Question: I'm trying to replicate a dotplot of batches/cases/treatments with lines crossing the factors in ggplot. That is something like this plot from Douglas Bates' linear models course which shows 6 groups on the y axis with a continuous response on the x axis with the mean for each group joined by a line:

Using the sleepstudy dataset bundled with the lme4 package as an example, I have:
'''
library(ggplot2)
p <- ggplot(sleepstudy, aes(x=Reaction, y=reorder(Subject, Reaction)))
p <- p + geom_point()
print(p)
'''
Which gives the basic dotplot, with subjects on the y axis in order of increasing reaction time.
I then create a data frame with mean reaction times for each subject:
'''
mean_rxn <- function(df) mean(df$Reaction, na.rm=T)
sleepsummary <- ddply(sleepstudy, .(Subject), mean_rxn)
'''
I am able to plot points at the mean for each subject:
'''
p.points <- p + geom_point(data=sleepsummary, aes(x=V1, y=reorder(Subject, V1), size=10))
print(p.points)
'''
But I can't get lines to cross the factors. That is, changing from geom_point to geom_line displays nothing
'''
# does nothing
p.line <- p + geom_line(data=sleepsummary, aes(x=V1, y=reorder(Subject, V1)))
print(p.line)
'''
Anyone have any ideas? Ultimately, my goal is to plot some model results on top of the raw data in this fashion, so methods that calculate means "on the fly" in the plotting of the original data frame are less useful because I need to get my data points from a more complex model fit.
Thanks for any help!
Ryan
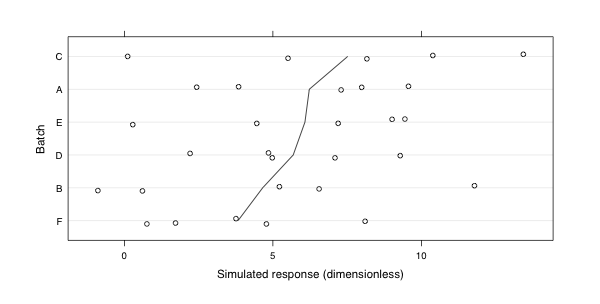
Answer: My first proposal was to convert values to numeric before plotting.
'''
p.line <- p +
geom_line(data=sleepsummary, aes(x=V1, y=as.numeric(reorder(Subject, V1))))
'''
But Hadley points out it is preferable to use group=1 in the solution, rather than as.numeric():
'''
p.line <- p +
geom_line(data=sleepsummary, aes(x=V1, y=reorder(Subject, V1), group=1))
print(p.line)
'''